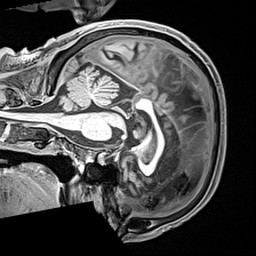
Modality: T1w
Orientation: sagittal
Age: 60
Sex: male
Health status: healthy
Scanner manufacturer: siemens
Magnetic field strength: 3 T
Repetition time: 2.4 s
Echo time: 0.00217 s